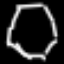
Label: octagon